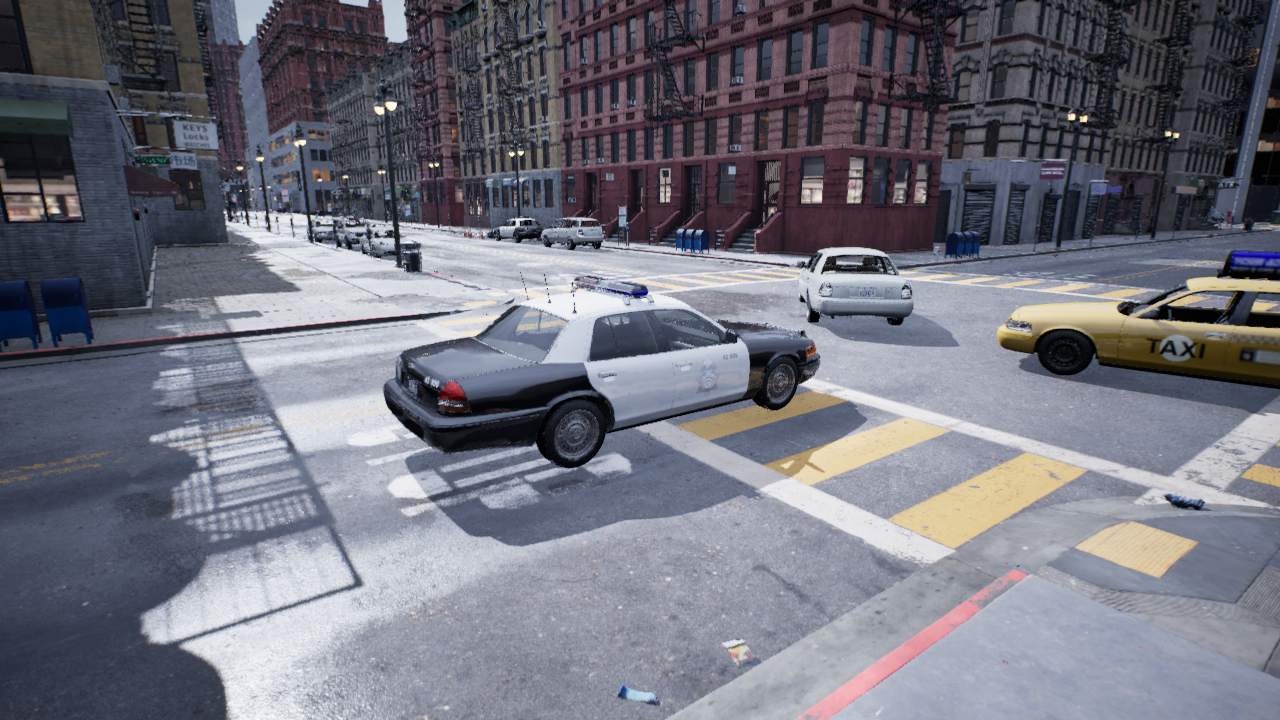
Venue: residential
Lighting: overcast
Vehicle rig: sedan